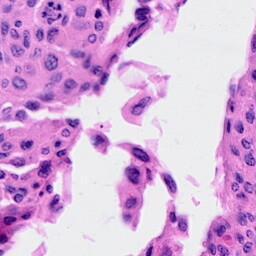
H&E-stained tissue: Cervix